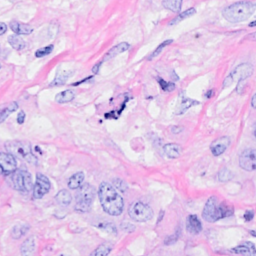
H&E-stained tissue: Breast